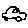
Label: car